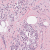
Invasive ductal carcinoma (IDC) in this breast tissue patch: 1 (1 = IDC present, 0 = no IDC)